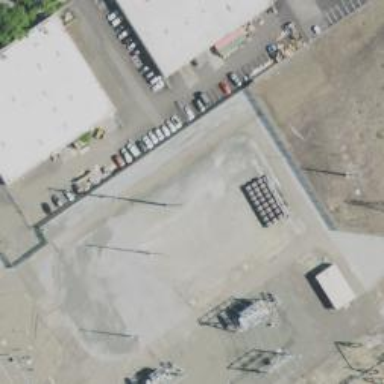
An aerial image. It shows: Power tower.